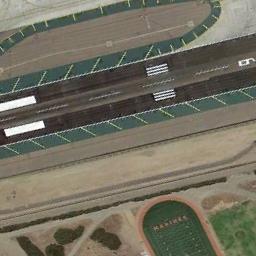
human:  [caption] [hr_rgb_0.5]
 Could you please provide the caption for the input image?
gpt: Runways are marked with vertical lines .

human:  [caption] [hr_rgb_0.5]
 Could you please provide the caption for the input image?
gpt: The runway has several touchdown zone markings and aiming point markings and a gridiron is next to the runway .

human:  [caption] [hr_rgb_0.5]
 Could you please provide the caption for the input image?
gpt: The runway is on the bare land next to the grass .

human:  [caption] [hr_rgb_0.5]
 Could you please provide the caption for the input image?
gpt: Next to the runway is a green oval with a yellow short line, And there are white short and thick lines on the runway .

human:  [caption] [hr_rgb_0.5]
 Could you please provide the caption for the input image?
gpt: There are some green buffer area beside the runway with white marks .